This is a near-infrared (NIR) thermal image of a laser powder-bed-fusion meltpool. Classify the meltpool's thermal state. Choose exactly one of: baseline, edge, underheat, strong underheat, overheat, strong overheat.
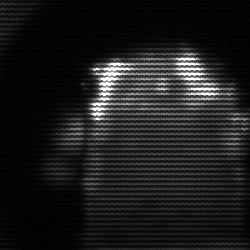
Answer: baseline